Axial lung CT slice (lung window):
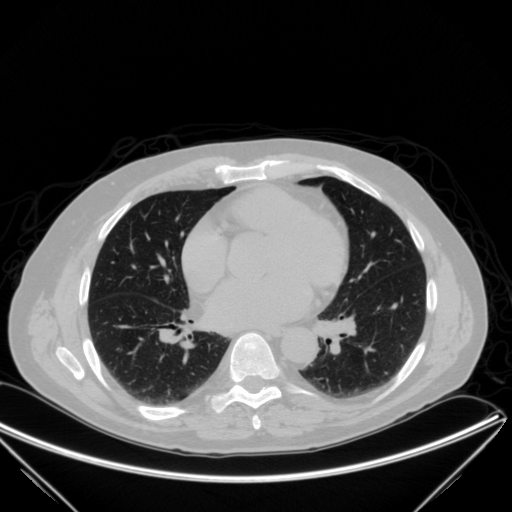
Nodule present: no